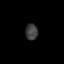
Tissue: skin
Cell type: Others
Senescence score: 0.7315
Nuclear area (px): 199
Mean DAPI intensity: 61.246